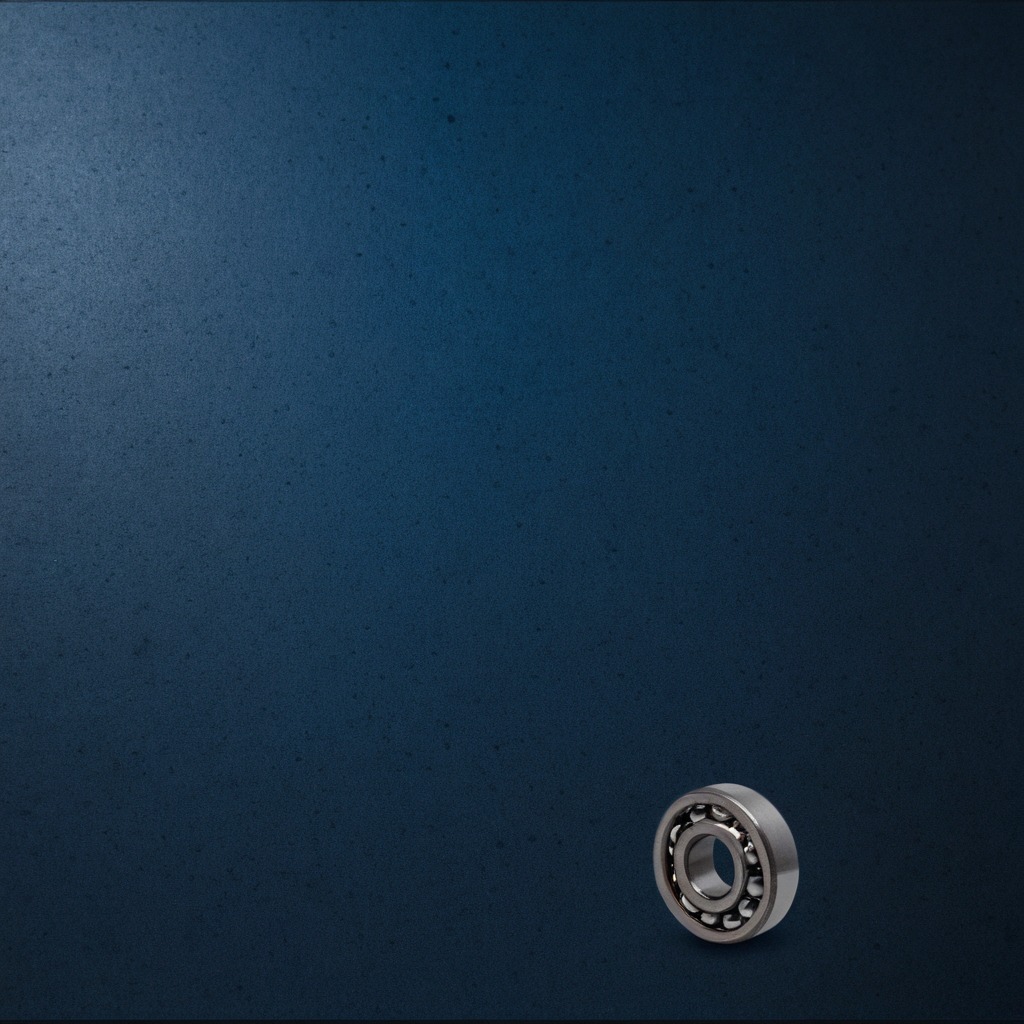
A metal ball bearing lies on a clean granite tabletop covered with a blue rubber mat inside a workshop at night dim ambient light soft shadows worn but beneath the mat